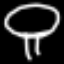
Label: mushroom